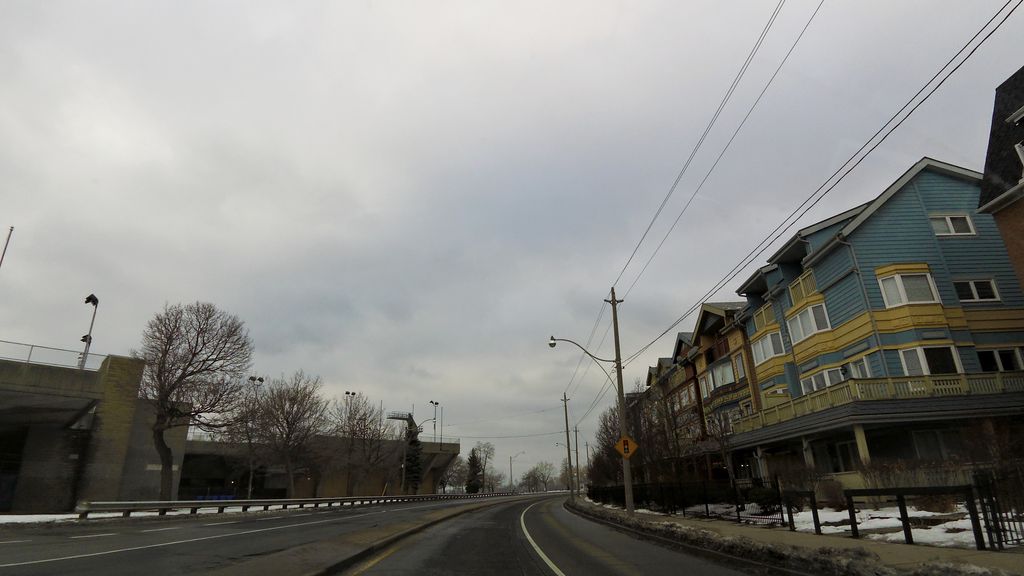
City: toronto